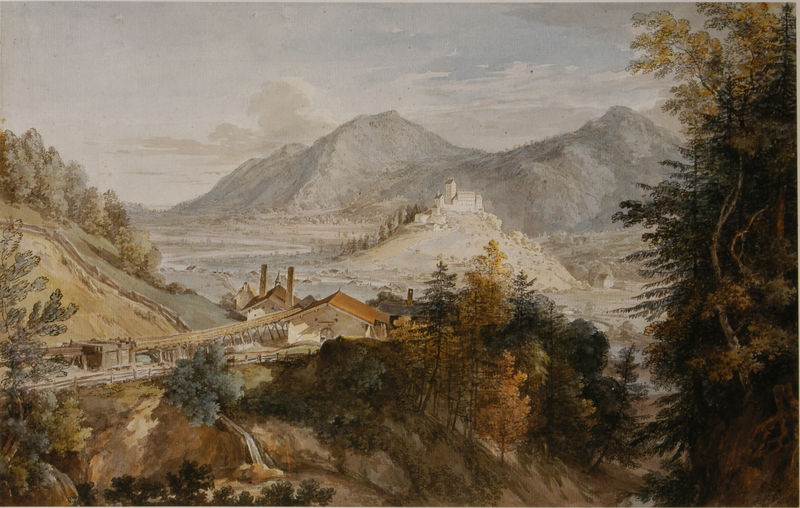
Titel: Drahtziehmühle mit Schloß Hohenaschau
Künstler: Johann Georg von Dillis
Institution: (Privatbesitz)
Schlagwörter: berg, blau, felsen, gemälde, himmel, laub, schatten, wasser, weiß, wolken, bäume, fluss, gelb, grün, landschaft, stadt, braun, hell, holz, strasse, zeichnung, ölbild, dach, gebäude, haus, rot, schloss, schnee, weg, wiese, wolke, zaun, malerei, weit, öl, ast, bach, birke, birken, ebene, horizont, häuser, hügel, mühle, natur, stamm, brücke, busch, gebüsch, hütte, kanal, wege, pflanzen, tal, wald, wasserfall, kamin, schornstein, schuppen, turm, klar, italien, abhang, berge, fels, gebirge, hang, dächer, mauer, schornsteine, schlucht, herbst, hütten, zäune, fabrik, schlot, tannen, wehr, steg, stämme, blue, church, oil, palace, red, white, essen, black, dark, gold, golden, gray, green, grey, painting, yellow, picture, print, brown, geländer, perspective, plant, railing, burg, heimat, alpen, flussbett, zweig, idyll, festung, nadelbaum, tanne, wood, silver, cliff, cloud, clouds, life, rock, rocks, sky, stone, tree, reise, background, building, hill, hills, house, lake, landscape, mountain, mountains, nature, orange, sand, water, germany, horizon, houses, island, nadelbäume, roof, roofs, tower, trees, village, esse, rampe, autumn, brook, forest, grass, light, peaceful, river, stream, bushes, path, road, villa, dürer, drawing, paper, castle, color, forst, hillside, ruins, shadow, realism, windung, fall, waser, schlaufe, photo, grat, door, bridge, fence, town, sunlight, valley, city, leaves, trunk, fireplace, fort, walls, buildings, watercolor, watercolour, werk, factory, quelle, colours, ground, lärche, sublime, schacht, steinbruch, bush, cabin, farm, home, mill, peaks, branches, cottage, slope, steep, top, thronen, pale, oberland, fields, forrest, hanf, watercolors, coulds, majestic, chimney, chimneys, mine, blue sky, range, work, aquaduct, hilly, train, waterfall, stausee, tan, hazy, trail, business, sägewerk, firs, industry, earth, förderband, lärchen, woods, vista, watercolours, boring, pretty, alpine, gorge, fabrikschlot, unwirtlichkeit, trunks, pathway, mountian, harbst, grove, stauwehr, fir trees, log, fortress, pipe, fences, conifers, deutlich, mesocco, neuschwanstein, oiberland, overview, reiseansicht, sägemühle, waterfal, shed, 19th century, aqueduct, pastell, sjy, earthtones, autum, broen, beown, lumber, cascade, support, repoussoir, moutain, train tracks, lumberjack, landsxape, backgoing, dakr, track, germanz, woodmill, mining, mining cart, logging, fotr, warehouse, conveyor belt, manirism, manufactor, embankment, fenceline, trestle, slough, jouses, majesty, operation, flue, sawmill, chiminy, darm, berglandschasft